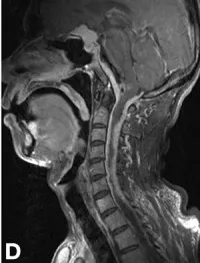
Magnetic resonance imaging. Sagittal enhanced T1-weighted imaging (D, E) showed multiple nodular lesions continuously creeping through the tentorium and meninges of sellar region, skull base, and C1-C6.
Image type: radiology (mri)